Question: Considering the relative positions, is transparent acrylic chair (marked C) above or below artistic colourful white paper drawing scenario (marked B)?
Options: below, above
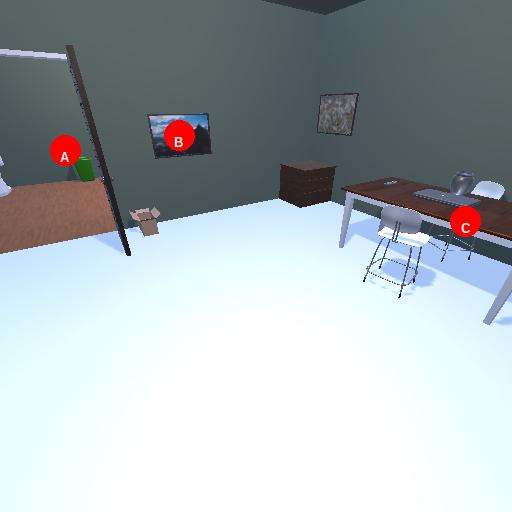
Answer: below